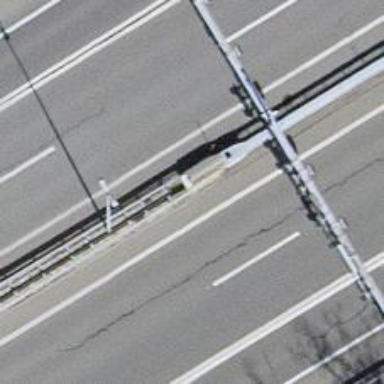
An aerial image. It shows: Guard rail.